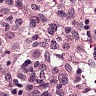
Metastatic tissue present: no